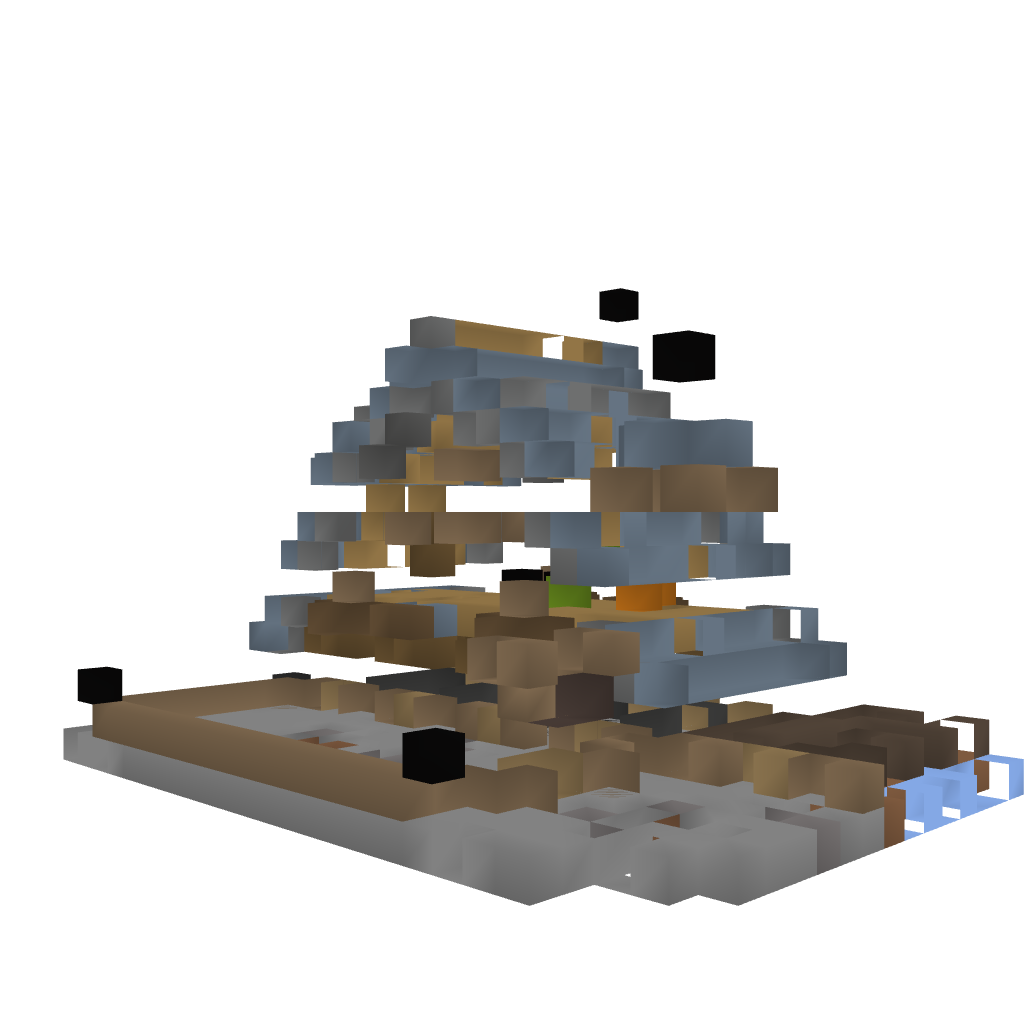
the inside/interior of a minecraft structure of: Barn with Water Tower